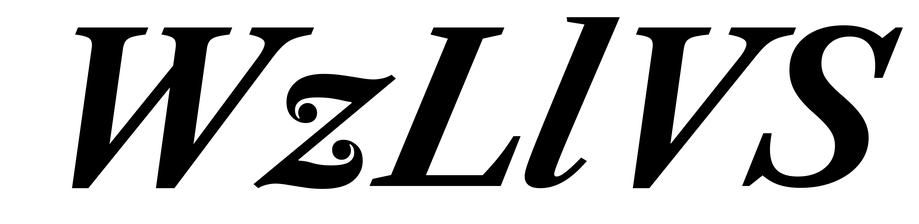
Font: LibreCaslonText-Italic_Bold_Italic